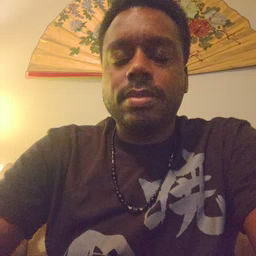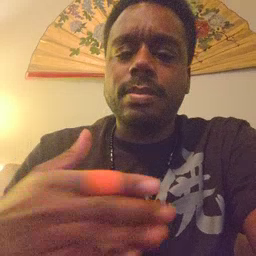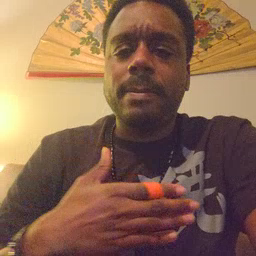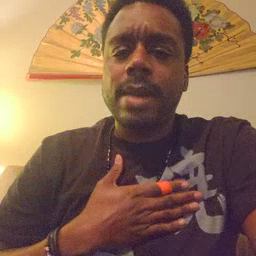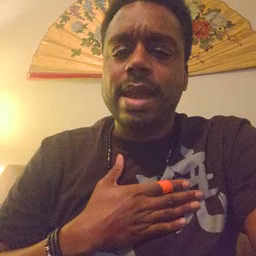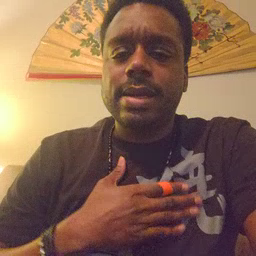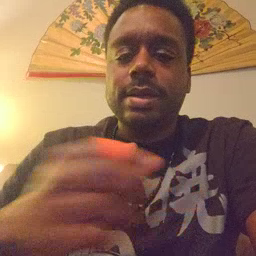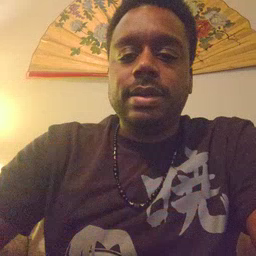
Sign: minemy